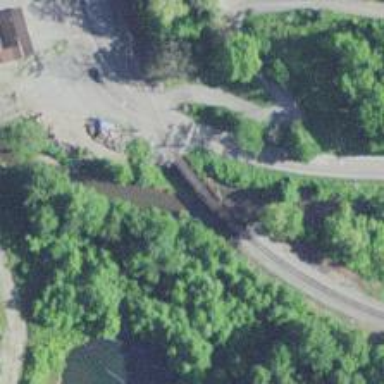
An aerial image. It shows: Bridge over railway line.